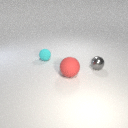
small cyan rubber sphere behind small gray metal sphere